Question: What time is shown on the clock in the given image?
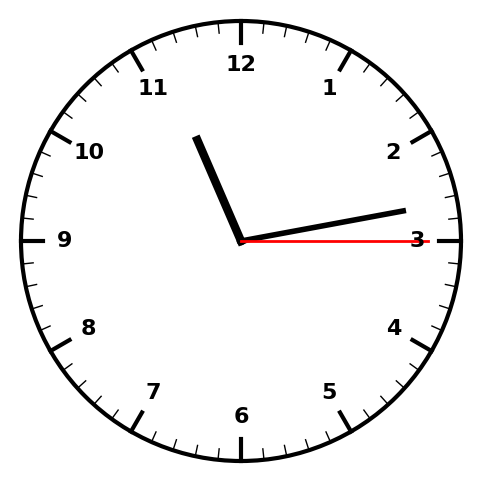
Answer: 11:13:15